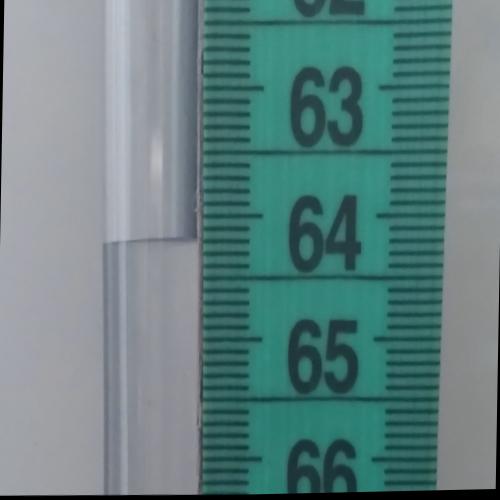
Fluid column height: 64.2 cm